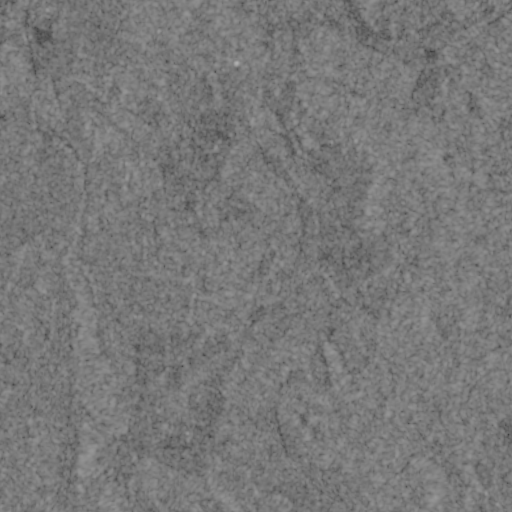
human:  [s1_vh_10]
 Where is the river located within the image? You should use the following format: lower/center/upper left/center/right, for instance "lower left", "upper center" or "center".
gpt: The river is located in the right of the image.
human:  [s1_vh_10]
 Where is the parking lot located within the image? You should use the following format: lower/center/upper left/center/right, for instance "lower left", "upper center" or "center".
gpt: There is no parking lot in the image.

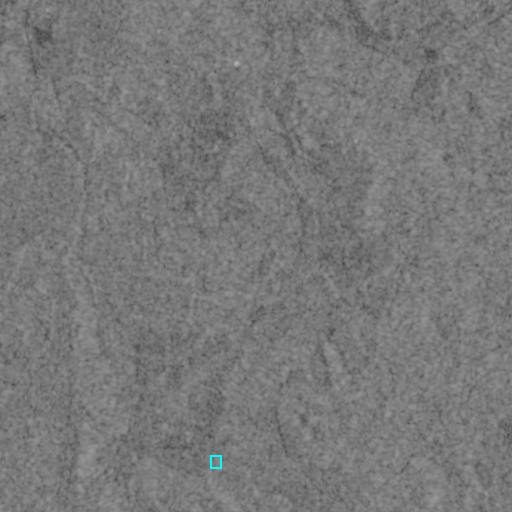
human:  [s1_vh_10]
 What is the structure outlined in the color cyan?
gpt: The structure outlined in cyan is a park.
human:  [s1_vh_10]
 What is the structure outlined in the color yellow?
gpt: There is no yellow outline.